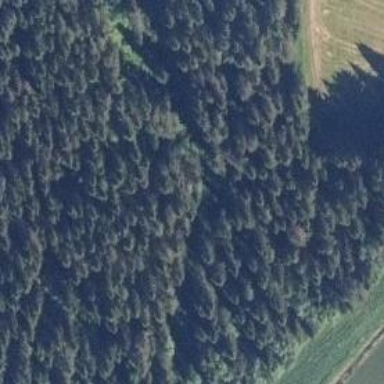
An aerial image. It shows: Forest area.